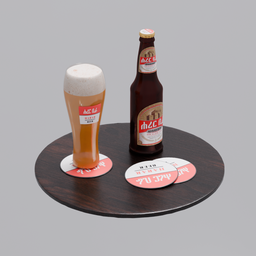
Label: furniture